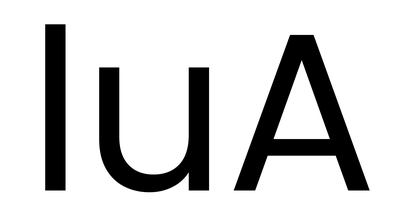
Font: Poppins-Regular